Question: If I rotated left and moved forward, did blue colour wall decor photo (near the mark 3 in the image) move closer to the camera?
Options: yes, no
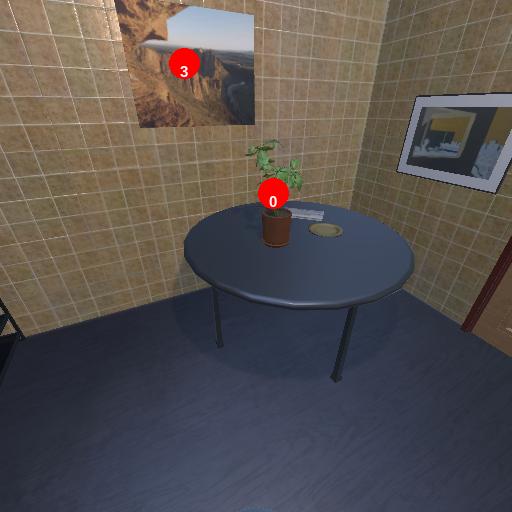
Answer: yes